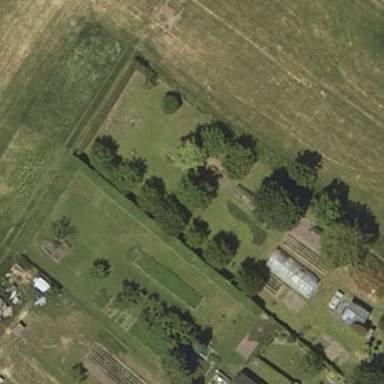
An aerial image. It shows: Allotments area.